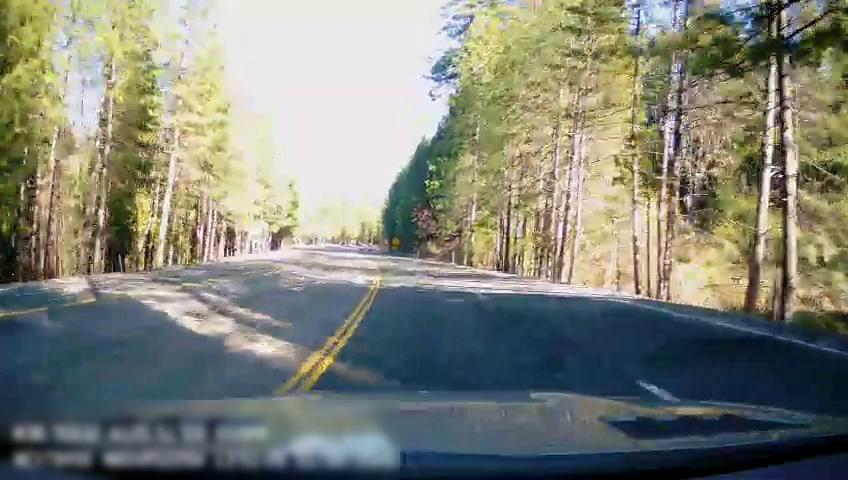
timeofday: Day
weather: Sunny
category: Drivable Space
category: Lanes | Alternate Lane
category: Lanes | Alternate Lane
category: Lanes | Current Lane
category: Lanes | Alternate Lane
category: Lanes | Opposite Lane
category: Lanes | Opposite Lane